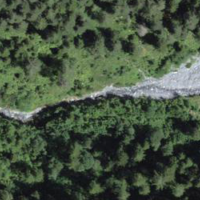
EUNIS habitat code: 44
Species observed at this site:
Convallaria majalis